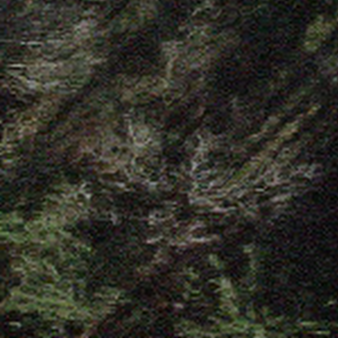
Label: other